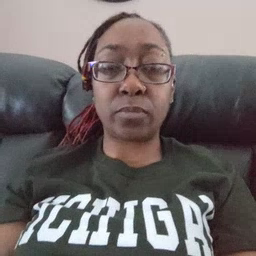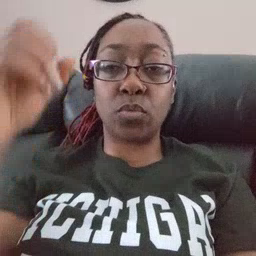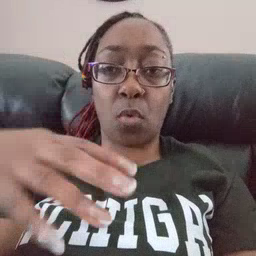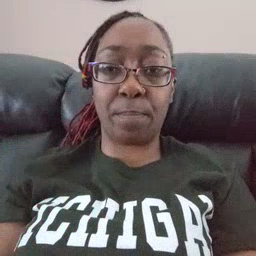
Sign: drop